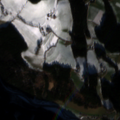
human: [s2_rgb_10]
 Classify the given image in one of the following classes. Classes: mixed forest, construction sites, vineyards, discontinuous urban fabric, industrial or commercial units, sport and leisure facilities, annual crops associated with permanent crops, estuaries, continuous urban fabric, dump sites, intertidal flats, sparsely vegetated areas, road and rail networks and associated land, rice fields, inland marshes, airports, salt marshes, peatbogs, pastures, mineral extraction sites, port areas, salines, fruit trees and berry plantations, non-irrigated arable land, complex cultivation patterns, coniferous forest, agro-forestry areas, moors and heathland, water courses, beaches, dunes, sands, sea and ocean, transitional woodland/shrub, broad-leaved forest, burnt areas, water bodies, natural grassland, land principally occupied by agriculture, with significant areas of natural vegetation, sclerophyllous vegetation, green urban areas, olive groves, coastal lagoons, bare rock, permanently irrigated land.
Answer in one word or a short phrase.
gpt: pastures, complex cultivation patterns, mixed forest